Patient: sex F, age 63
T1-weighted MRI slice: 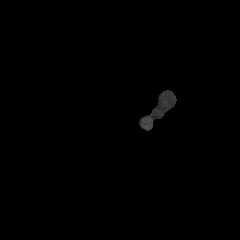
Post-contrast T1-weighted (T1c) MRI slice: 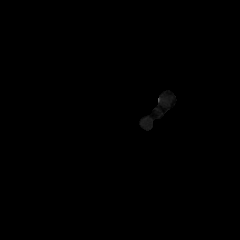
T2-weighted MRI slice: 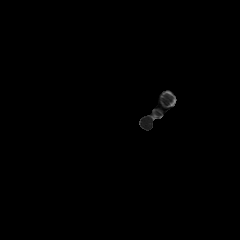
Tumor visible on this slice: no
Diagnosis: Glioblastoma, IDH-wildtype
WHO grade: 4